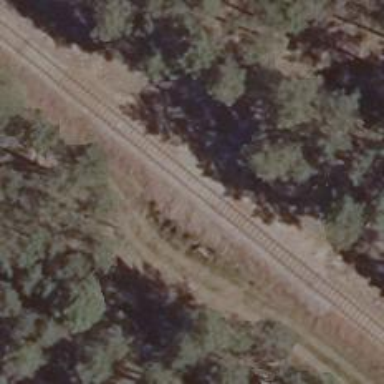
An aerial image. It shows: Crossing for the railway.